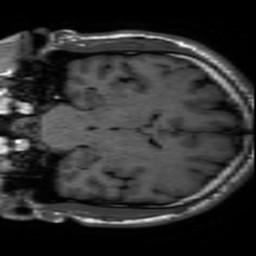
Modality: inplaneT1
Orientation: coronal
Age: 20
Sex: male
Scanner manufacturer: ge
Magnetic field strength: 3 T
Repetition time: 2.499 s
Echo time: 0.02513 s